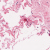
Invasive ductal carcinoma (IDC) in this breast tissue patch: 0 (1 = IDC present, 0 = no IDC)